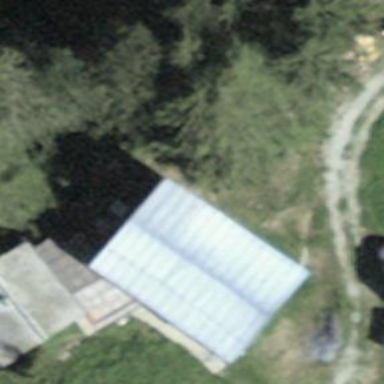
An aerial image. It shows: Shed building.